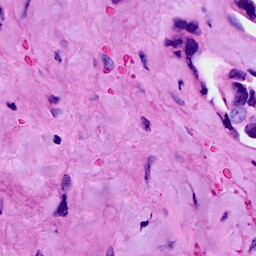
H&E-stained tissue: Breast